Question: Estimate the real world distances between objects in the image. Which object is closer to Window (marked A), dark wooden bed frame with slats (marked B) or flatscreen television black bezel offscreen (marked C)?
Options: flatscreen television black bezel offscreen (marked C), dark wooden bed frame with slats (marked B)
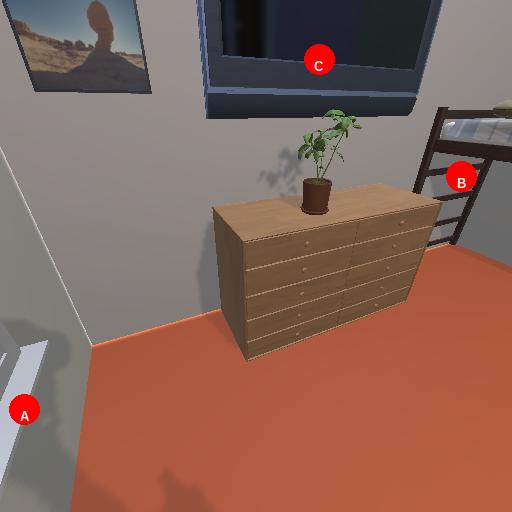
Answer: flatscreen television black bezel offscreen (marked C)